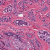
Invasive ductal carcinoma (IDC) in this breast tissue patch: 1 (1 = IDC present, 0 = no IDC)